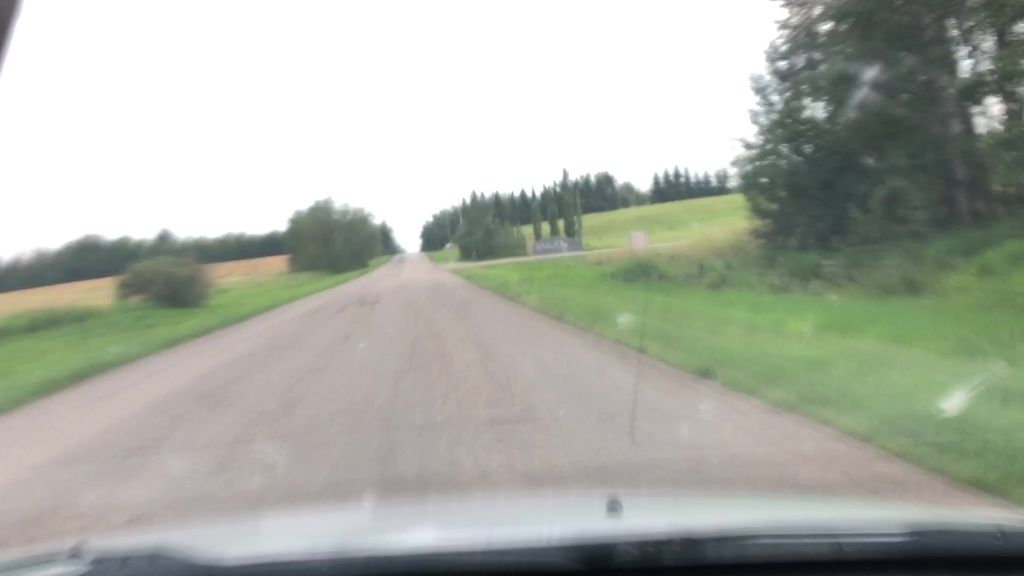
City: edmonton